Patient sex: M
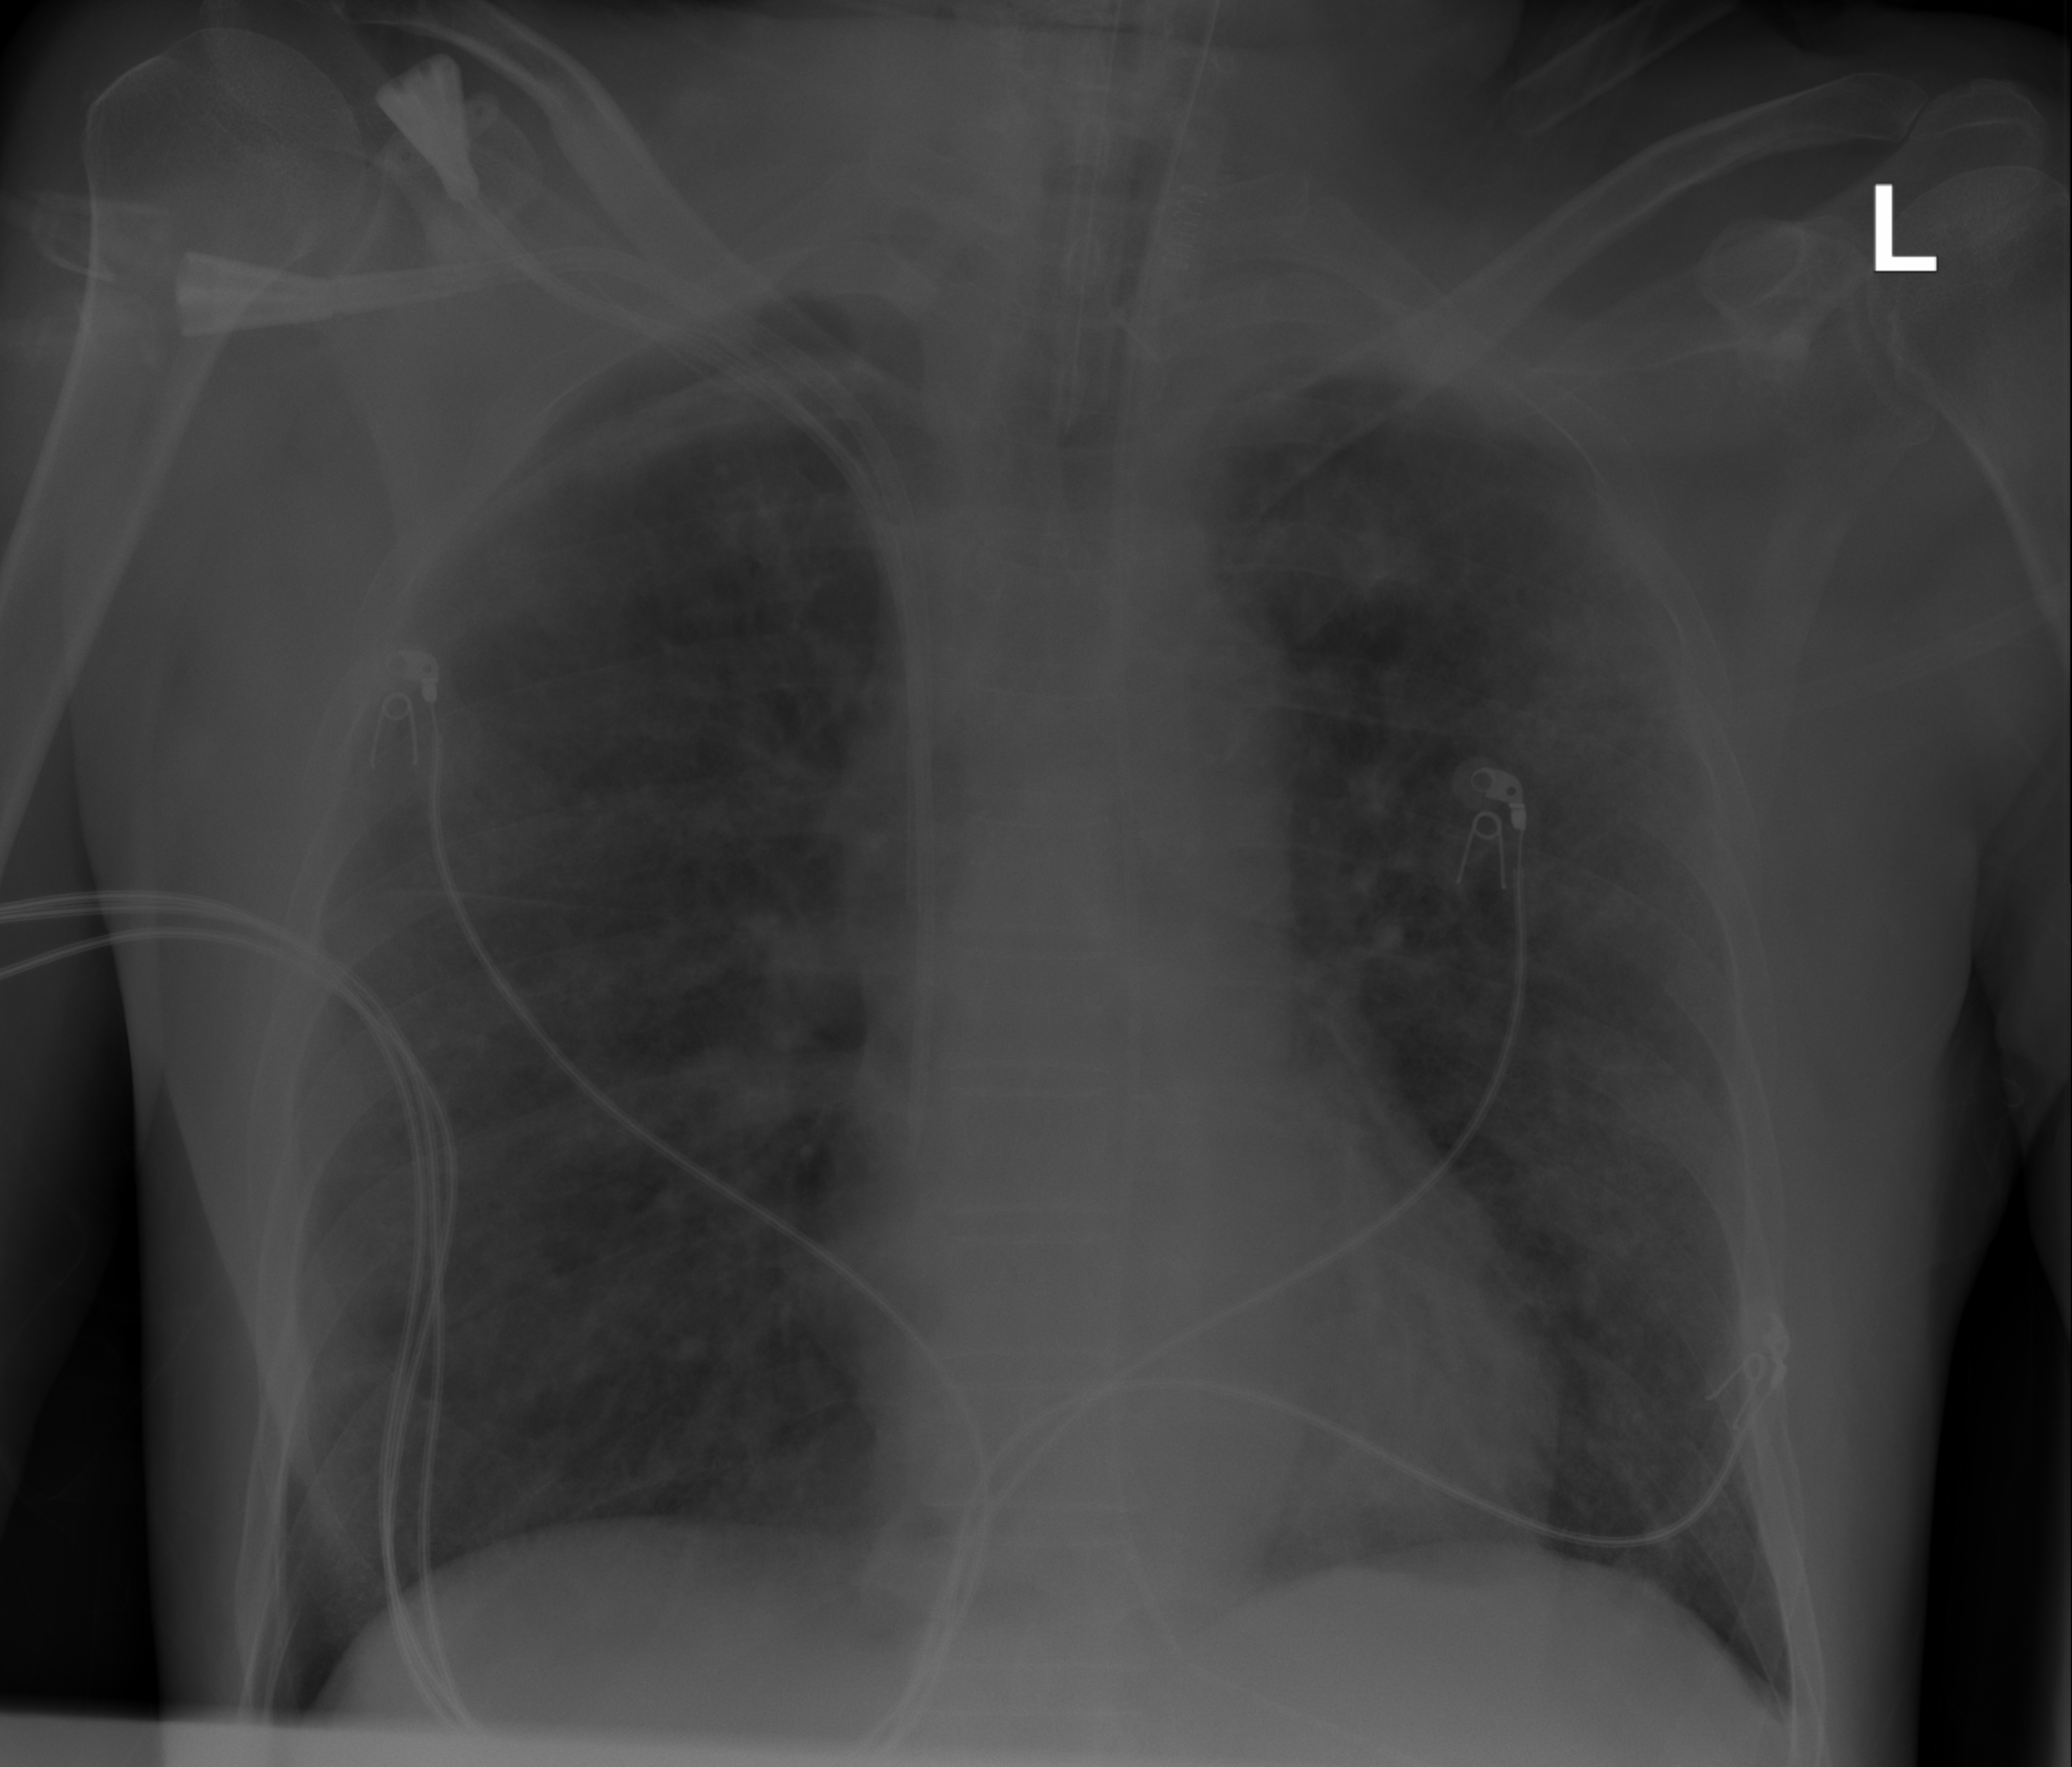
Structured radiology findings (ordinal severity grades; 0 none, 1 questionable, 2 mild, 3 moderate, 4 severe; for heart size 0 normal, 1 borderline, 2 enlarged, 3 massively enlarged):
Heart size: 0
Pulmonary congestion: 0
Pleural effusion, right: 0
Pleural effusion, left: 0
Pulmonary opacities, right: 3
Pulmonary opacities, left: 3
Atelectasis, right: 1
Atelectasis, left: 1